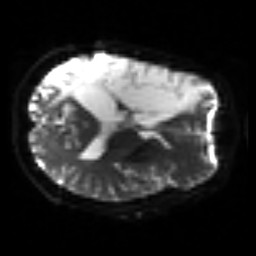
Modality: sbref
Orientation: axial
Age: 40
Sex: male
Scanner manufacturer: siemens
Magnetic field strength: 3 T
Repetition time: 3.2 s
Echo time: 0.081 s